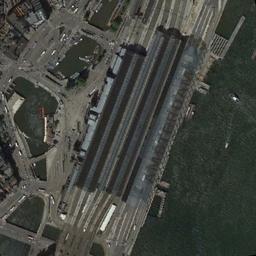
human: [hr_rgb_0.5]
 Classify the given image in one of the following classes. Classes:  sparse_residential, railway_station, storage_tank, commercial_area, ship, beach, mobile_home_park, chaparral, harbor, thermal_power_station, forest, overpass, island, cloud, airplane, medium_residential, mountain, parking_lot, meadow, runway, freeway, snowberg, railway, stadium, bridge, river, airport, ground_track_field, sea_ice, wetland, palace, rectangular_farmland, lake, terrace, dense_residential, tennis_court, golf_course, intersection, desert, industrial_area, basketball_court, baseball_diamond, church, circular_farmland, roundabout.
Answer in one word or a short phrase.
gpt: railway_station